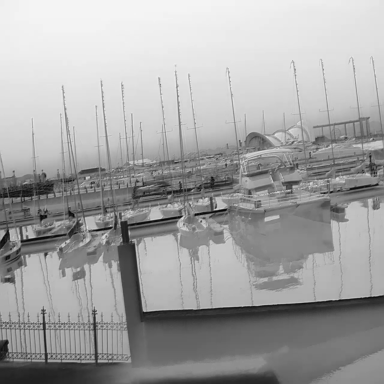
There are five canoes in the infrared image.